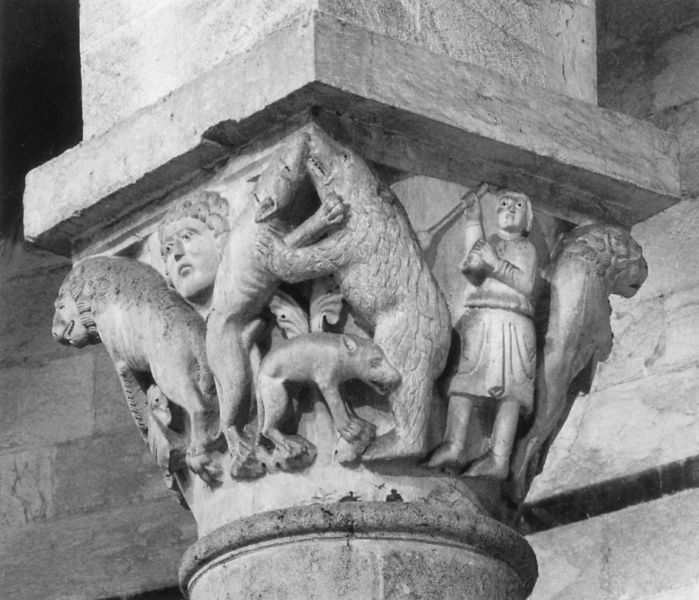
Titel: Kapitelle, Baptisterium, Pisa
Schlagwörter: kampf, kopf, kämpfer, mann, wolf, säule, hund, tiere, architektur, gesicht, mensch, stein, innenraum, locken, skulptur, relief, ecke, stab, mauer, figuren, church, column, kapitell, romanik, löwe, bär, sculpture, romanisch, arkantus, cathedral, figurenkapitell, kapitelsaal, läwe, 1300, christen, 1100, architekturdekor, b auuer